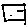
Label: square